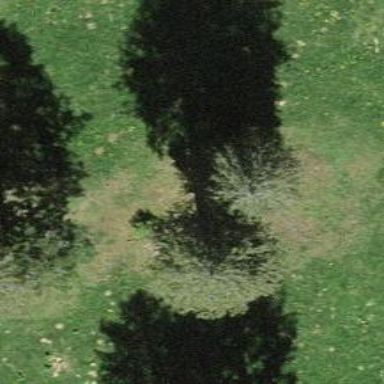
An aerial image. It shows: Single tag "natural: tree."